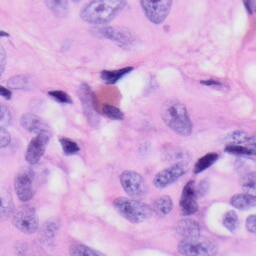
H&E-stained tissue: Skin